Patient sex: M
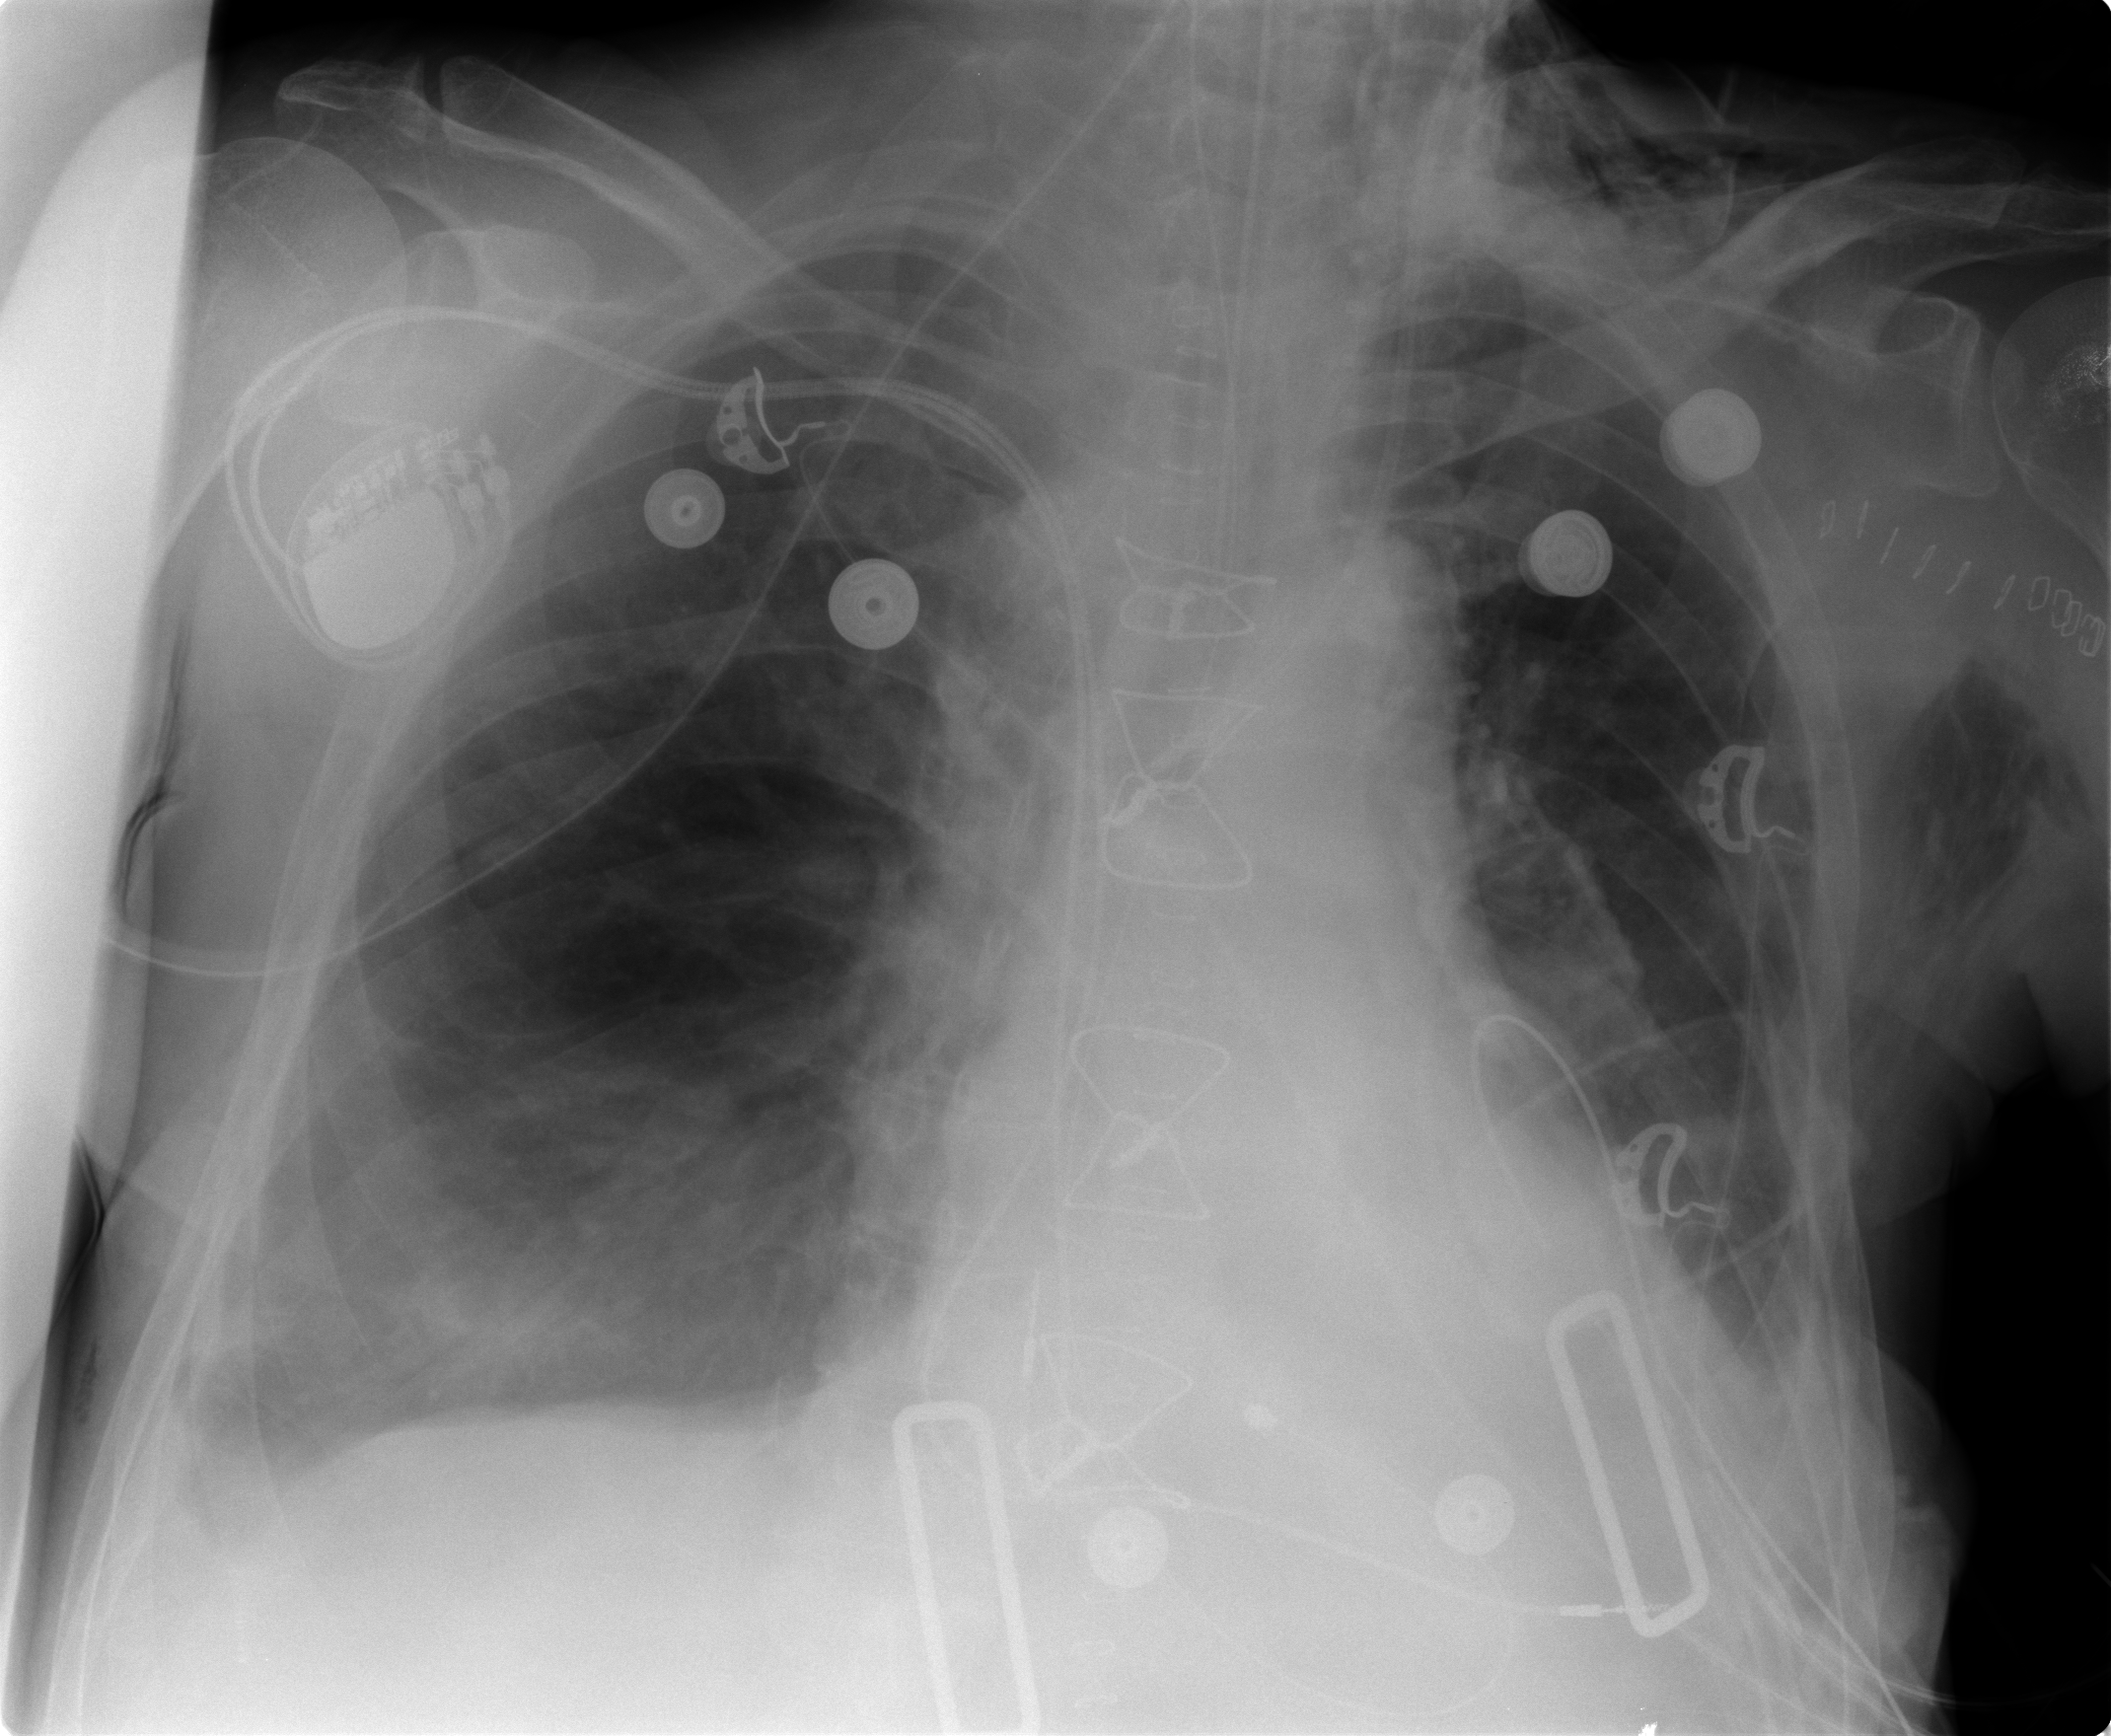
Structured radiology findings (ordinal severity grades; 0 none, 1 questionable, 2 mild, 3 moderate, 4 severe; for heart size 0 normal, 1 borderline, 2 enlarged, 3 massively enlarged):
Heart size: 2
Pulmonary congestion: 2
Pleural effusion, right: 2
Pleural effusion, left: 2
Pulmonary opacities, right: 2
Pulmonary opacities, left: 0
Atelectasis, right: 2
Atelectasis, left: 2